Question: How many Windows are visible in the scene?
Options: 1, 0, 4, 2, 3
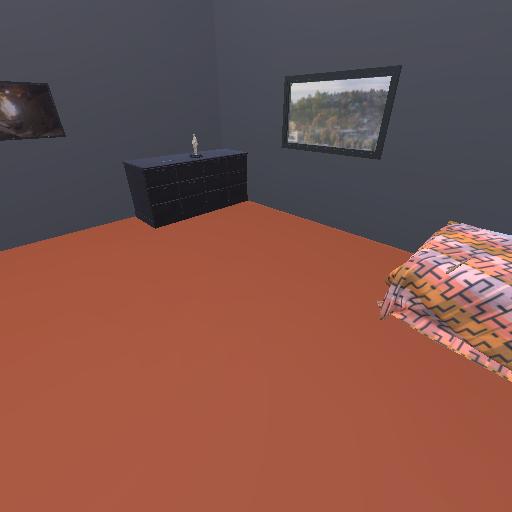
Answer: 1